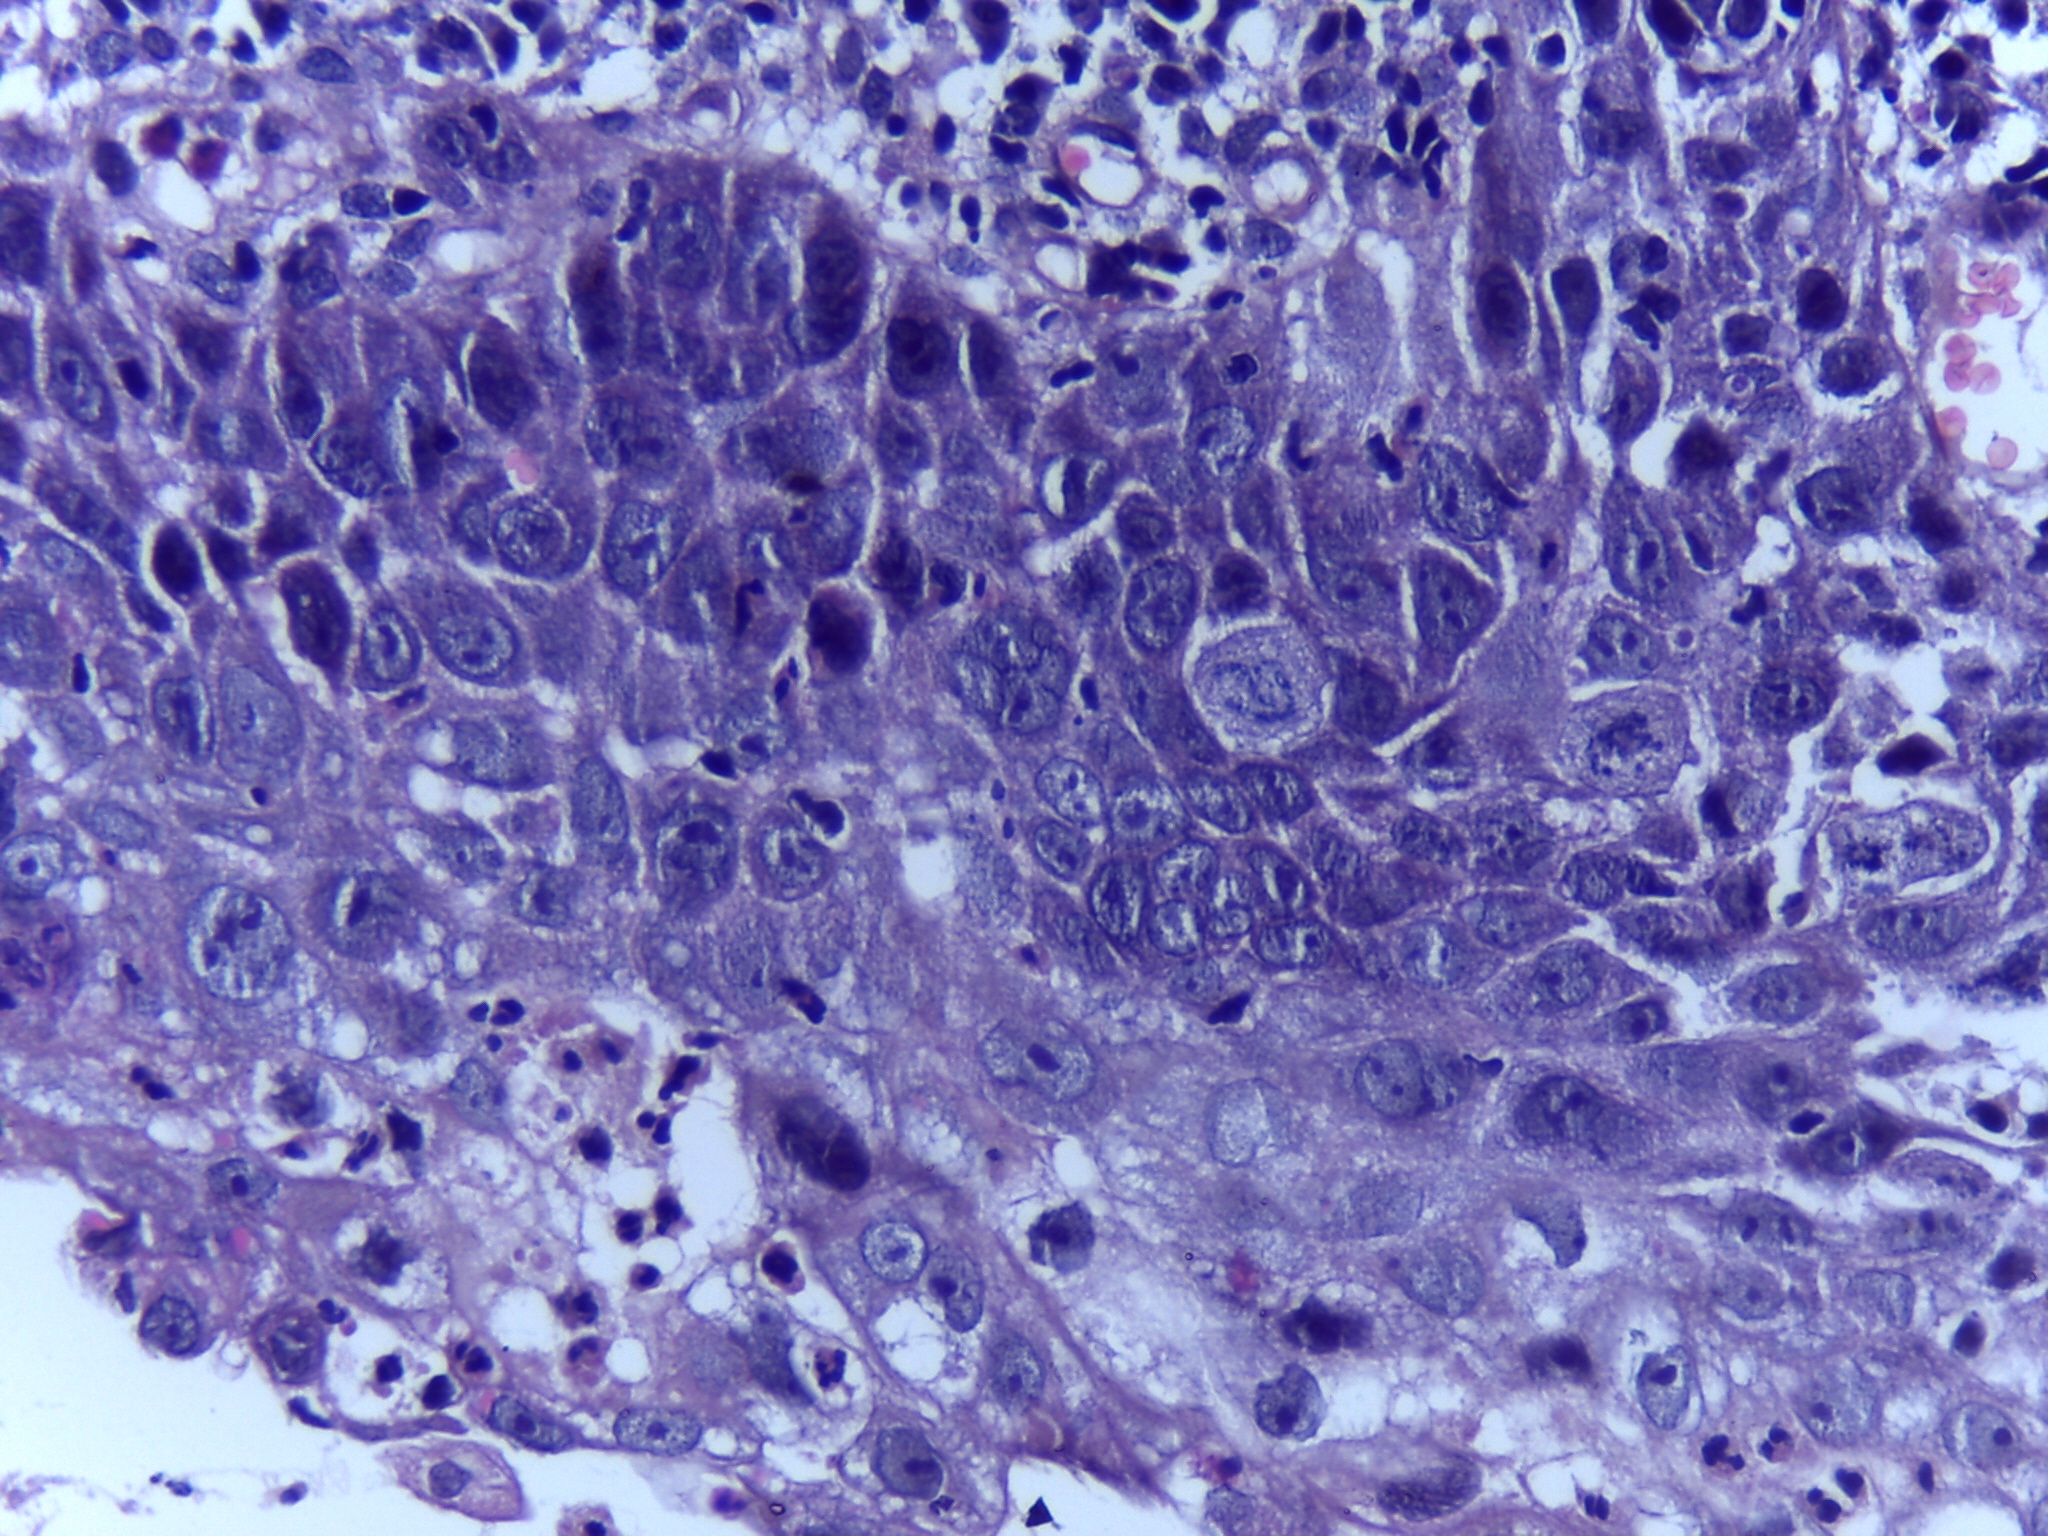
Diagnosis: OSCC